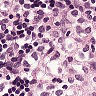
Metastatic tissue present: no